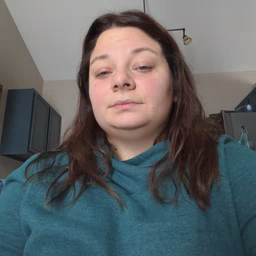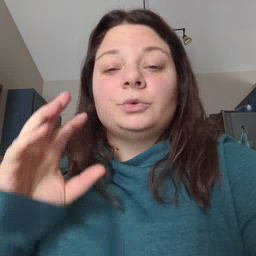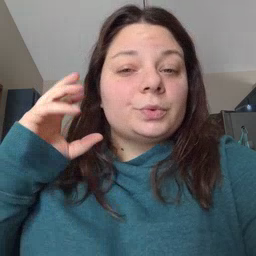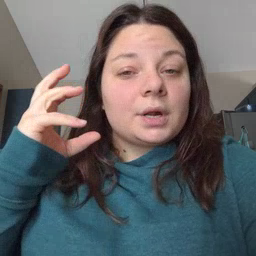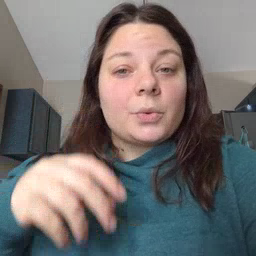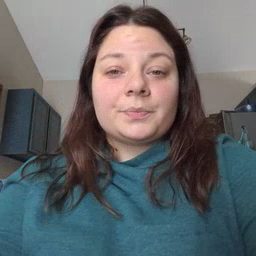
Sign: radio